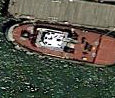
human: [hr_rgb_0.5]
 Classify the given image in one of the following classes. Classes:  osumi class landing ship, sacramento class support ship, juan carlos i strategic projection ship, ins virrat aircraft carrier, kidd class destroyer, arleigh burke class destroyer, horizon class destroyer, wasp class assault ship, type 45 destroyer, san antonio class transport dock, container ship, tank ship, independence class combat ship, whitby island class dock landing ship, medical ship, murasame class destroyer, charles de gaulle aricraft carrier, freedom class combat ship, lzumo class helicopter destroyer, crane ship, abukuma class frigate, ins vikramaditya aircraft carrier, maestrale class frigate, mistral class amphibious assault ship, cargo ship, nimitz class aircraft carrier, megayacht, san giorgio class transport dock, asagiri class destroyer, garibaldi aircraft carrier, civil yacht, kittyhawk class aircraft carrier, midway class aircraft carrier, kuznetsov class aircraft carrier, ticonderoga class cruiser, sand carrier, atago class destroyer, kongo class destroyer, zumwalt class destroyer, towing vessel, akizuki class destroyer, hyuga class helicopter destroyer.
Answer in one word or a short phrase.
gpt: Towing vessel